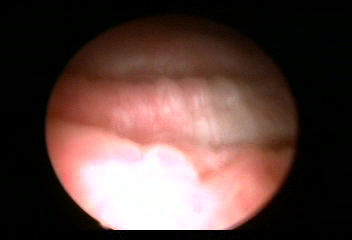
Modality: WLC
Class: Normal mucosa
Bladder cancer association: No